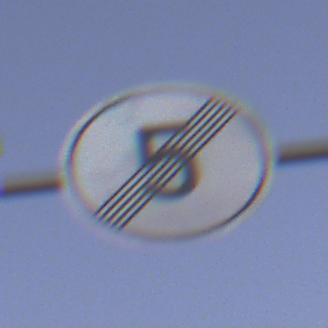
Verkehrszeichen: EndeGeschwindigkeit5
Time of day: Dusk
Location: Outdoor (Nature)
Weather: Clear
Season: NotSpecified
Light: Natural